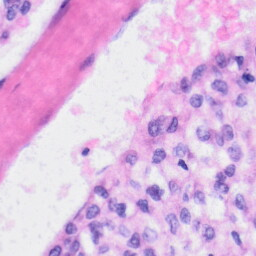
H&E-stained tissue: Liver